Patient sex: M
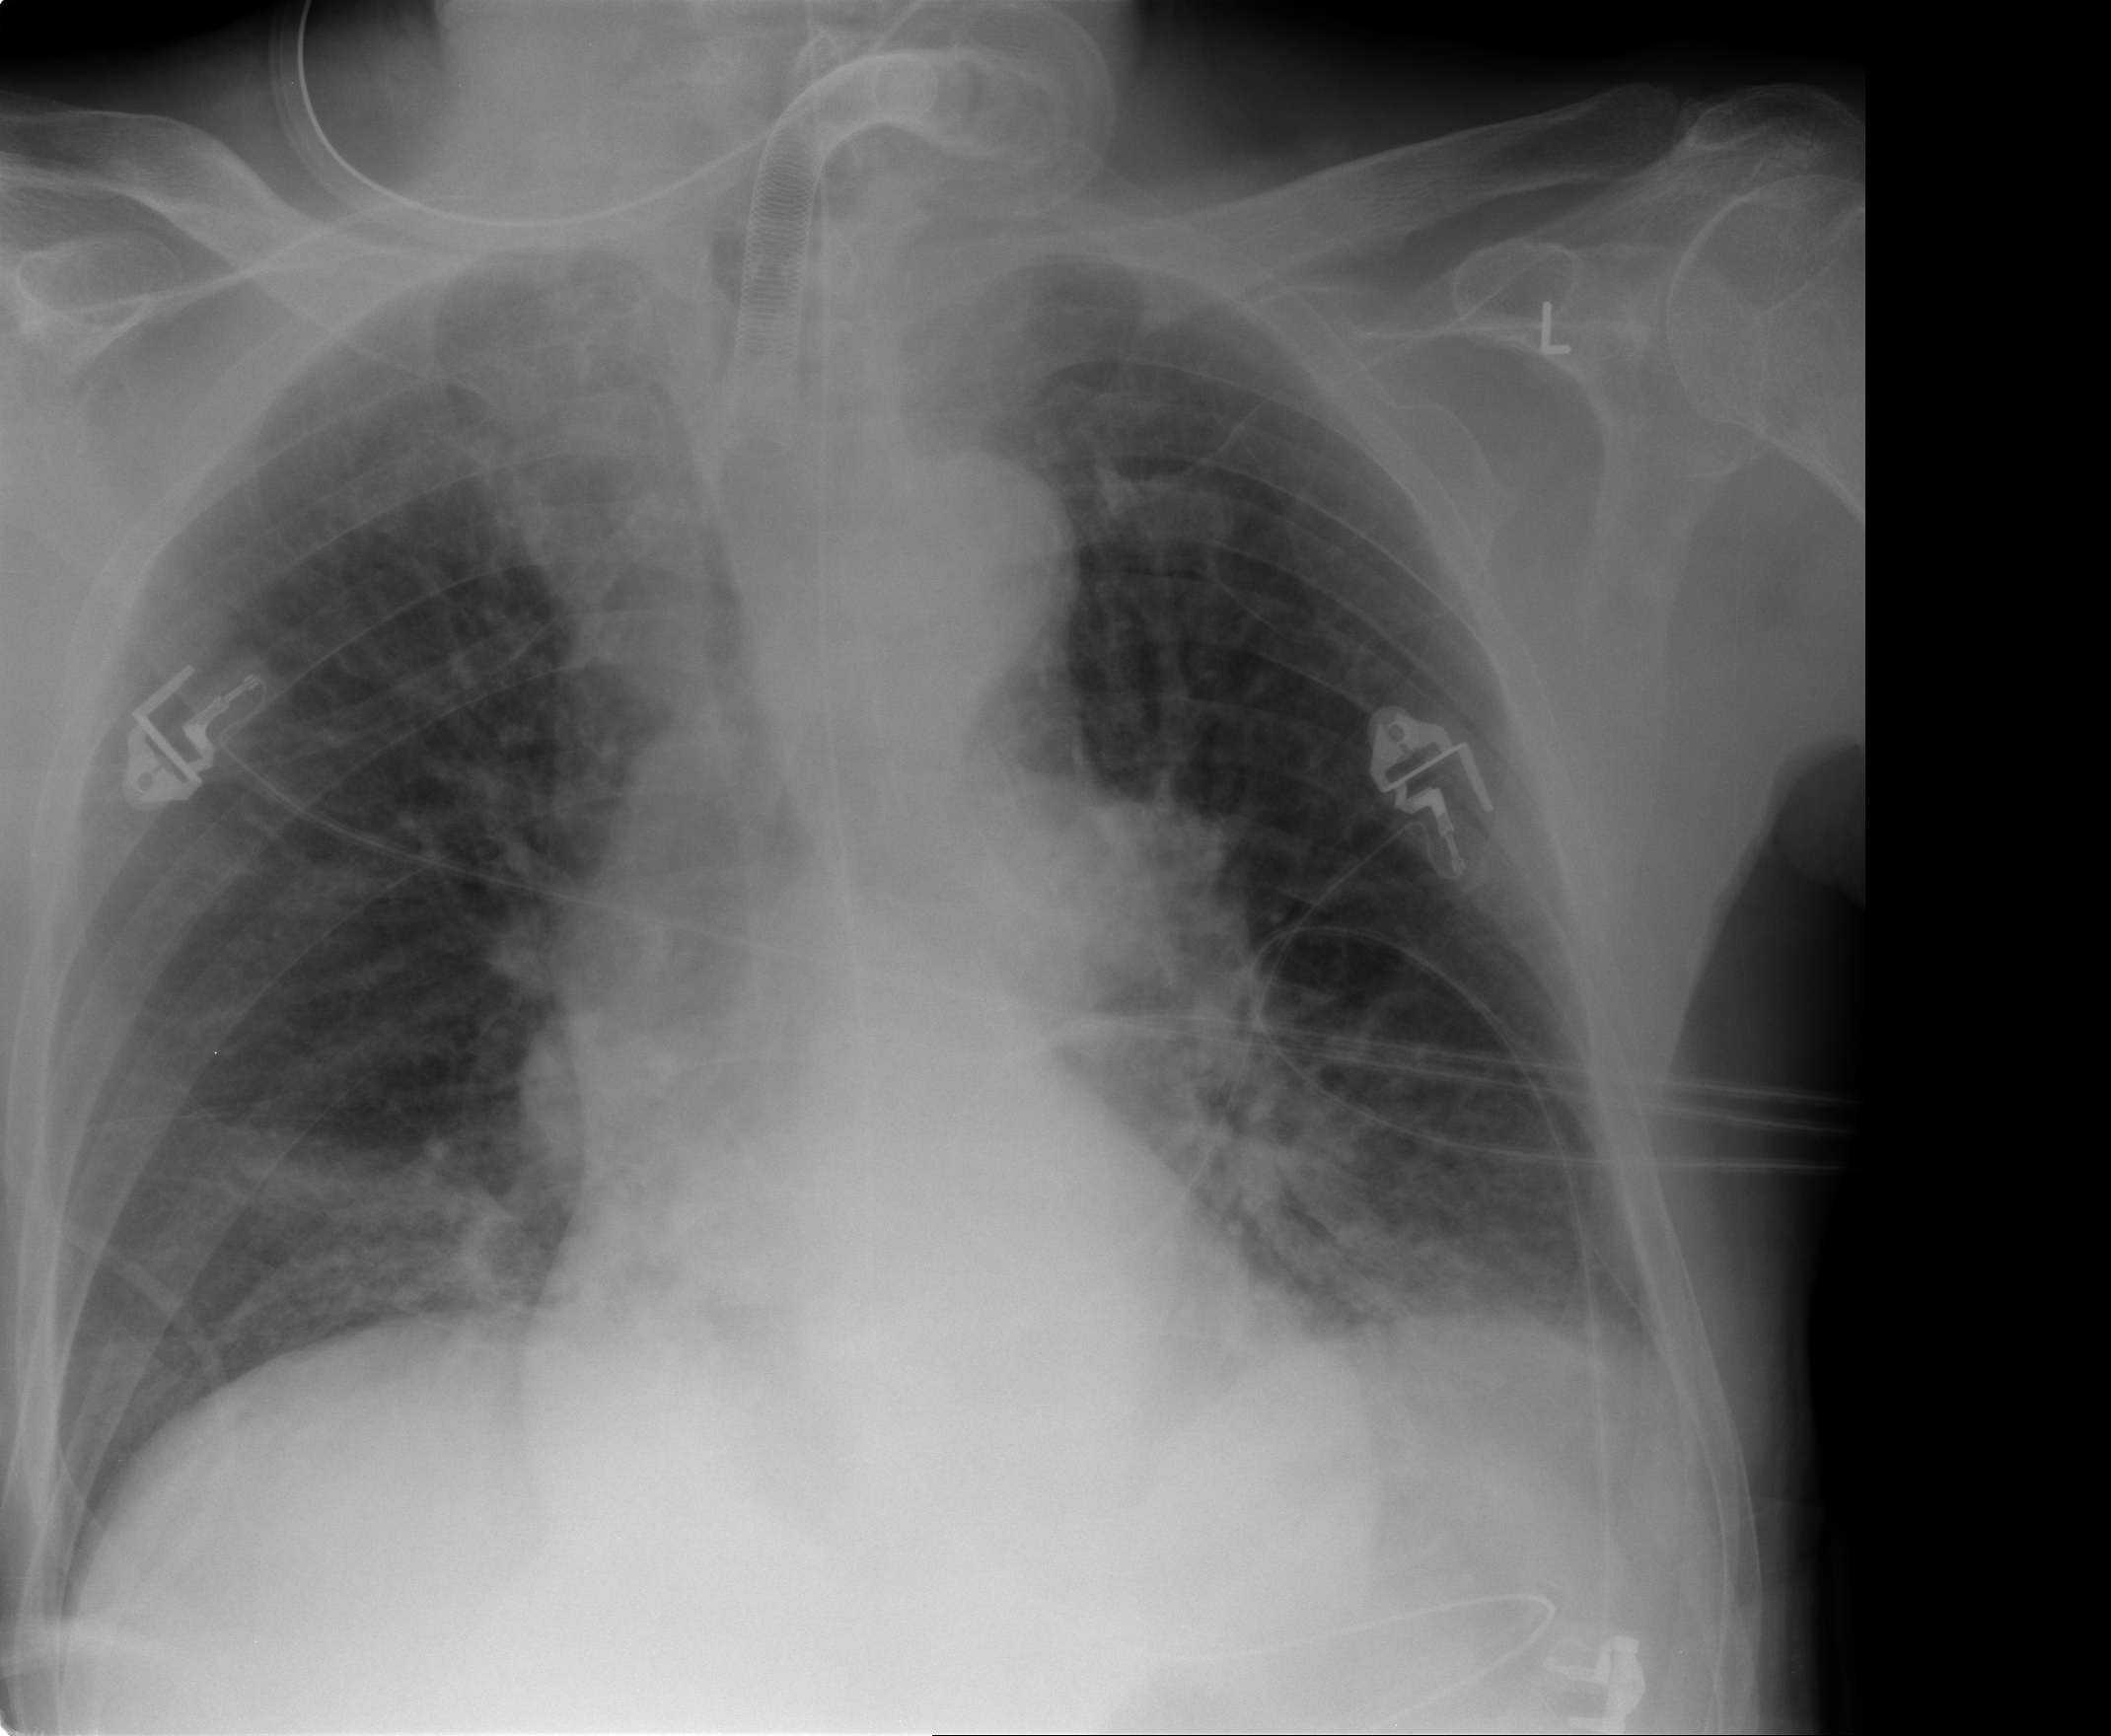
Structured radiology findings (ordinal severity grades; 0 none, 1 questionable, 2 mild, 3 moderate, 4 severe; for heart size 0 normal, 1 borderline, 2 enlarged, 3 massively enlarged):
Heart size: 2
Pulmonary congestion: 2
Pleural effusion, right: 0
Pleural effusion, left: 1
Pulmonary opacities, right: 1
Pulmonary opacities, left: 1
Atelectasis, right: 2
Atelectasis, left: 2